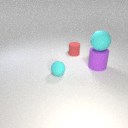
large purple rubber cylinder to the right of small red rubber cylinder